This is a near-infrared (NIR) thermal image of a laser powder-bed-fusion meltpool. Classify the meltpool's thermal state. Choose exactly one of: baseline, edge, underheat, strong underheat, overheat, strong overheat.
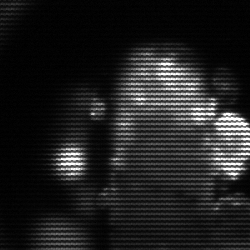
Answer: strong underheat